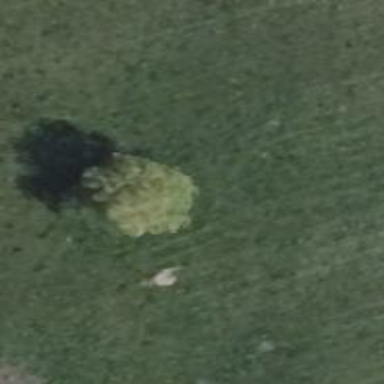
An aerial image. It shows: Deciduous tree with broadleaved leaves.